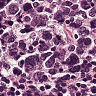
Metastatic tissue present: no